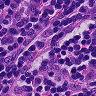
Metastatic tissue present: no